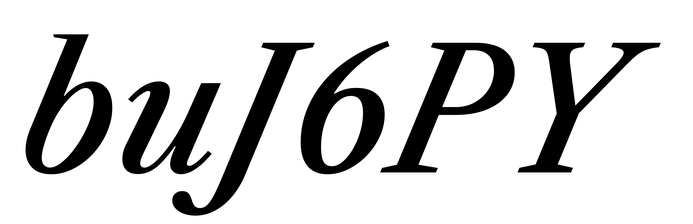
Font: LibreCaslonText-Italic_Medium_Italic